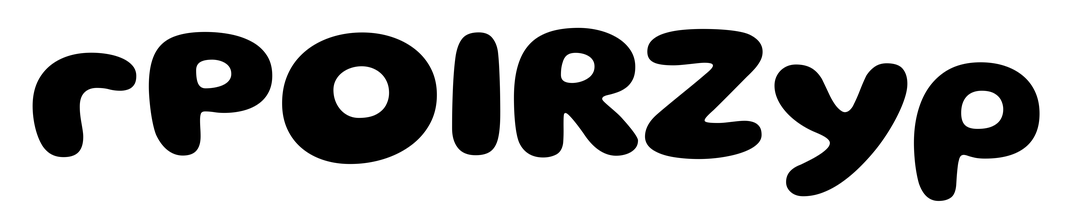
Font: Gluten_Bold